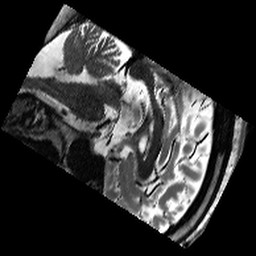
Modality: T2w
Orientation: sagittal
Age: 27
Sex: male